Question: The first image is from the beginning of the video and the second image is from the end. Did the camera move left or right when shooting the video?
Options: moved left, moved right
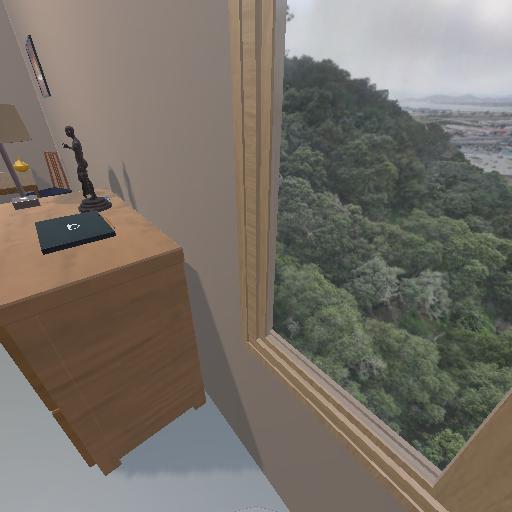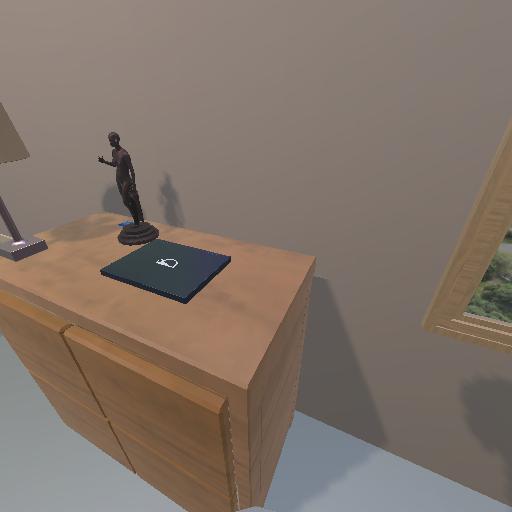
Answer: moved left